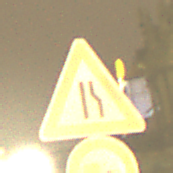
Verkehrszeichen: EinseitigVerengteFahrbahnRechts
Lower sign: UeberholverbotKraftfahrzeuge
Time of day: Night
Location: Outdoor (Urban)
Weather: Overcast
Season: NotSpecified
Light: Artificial